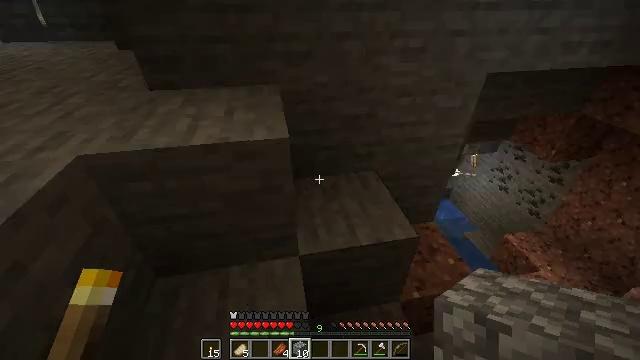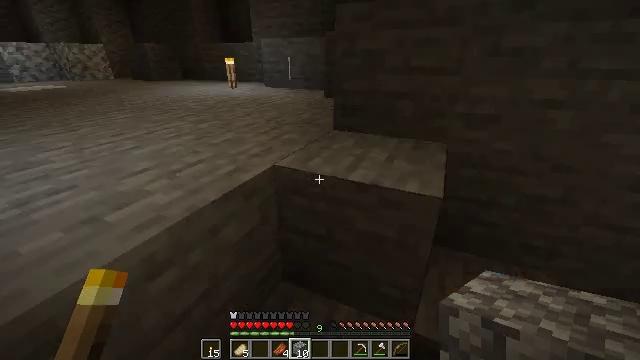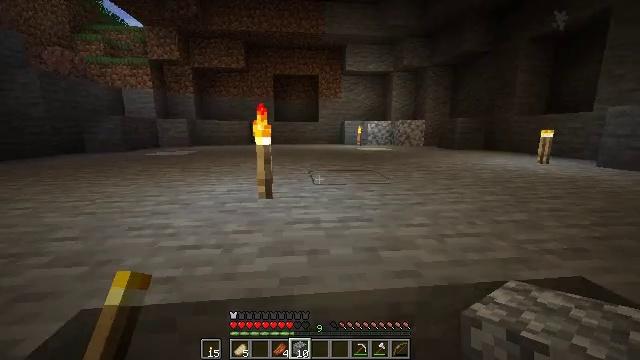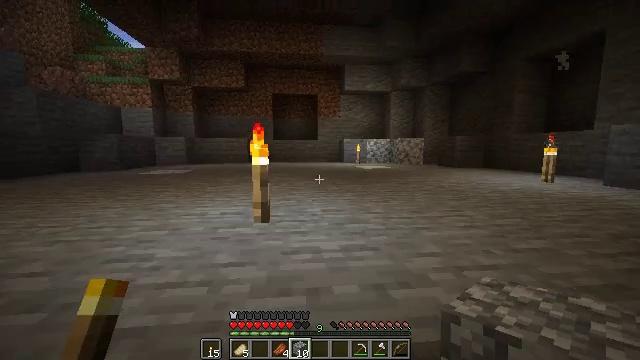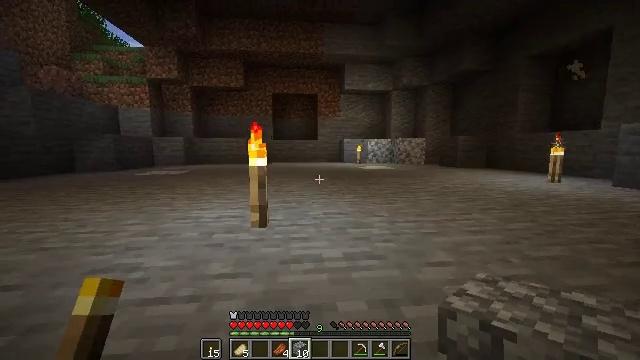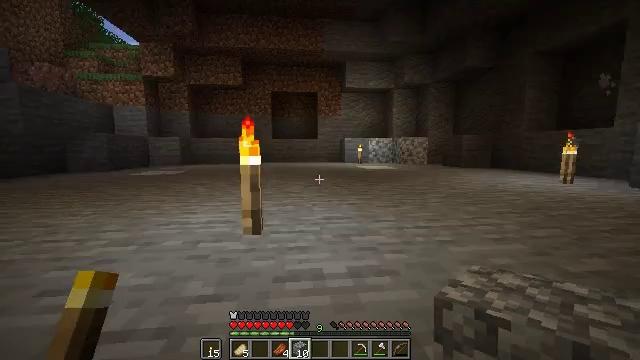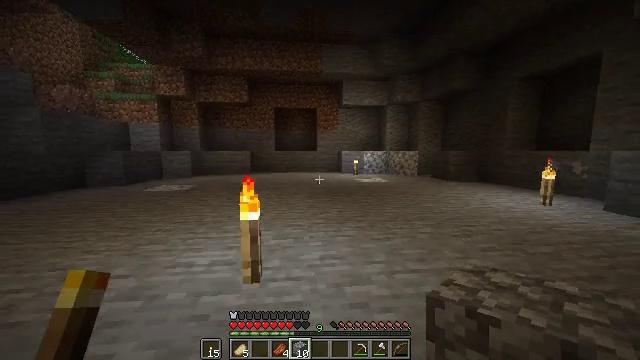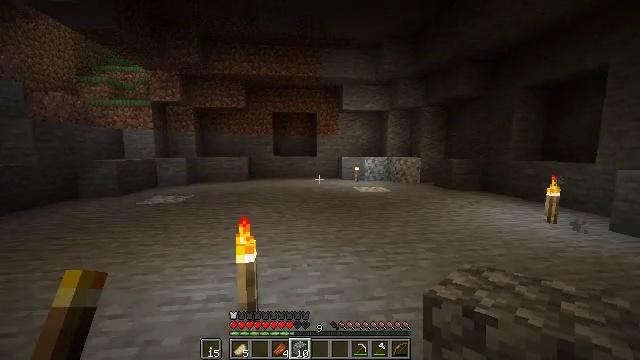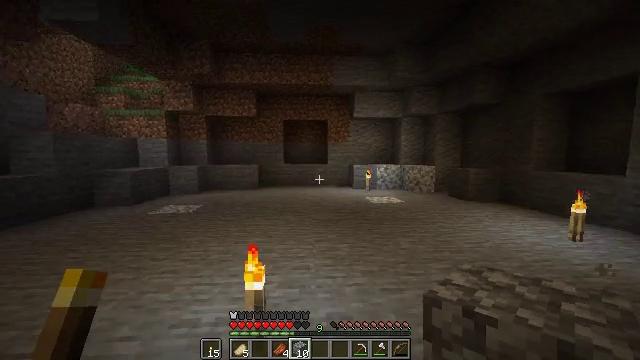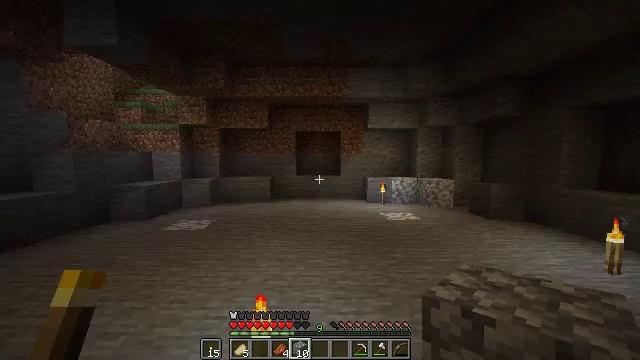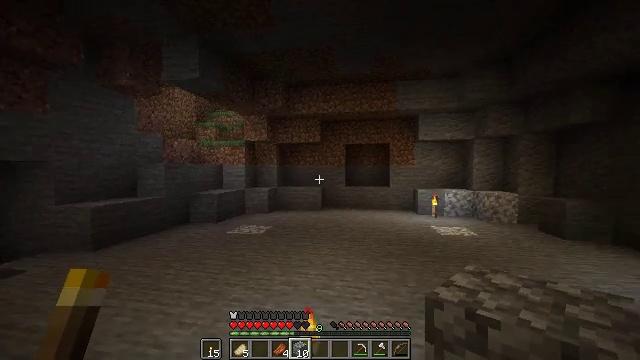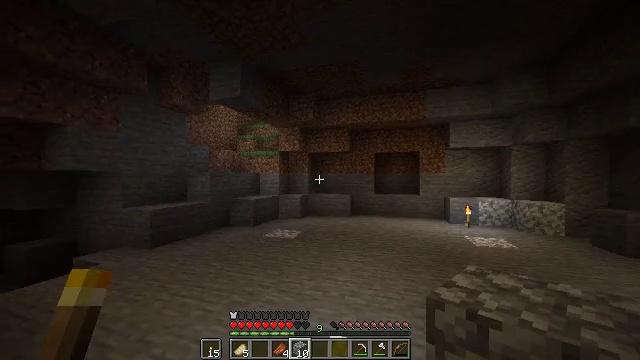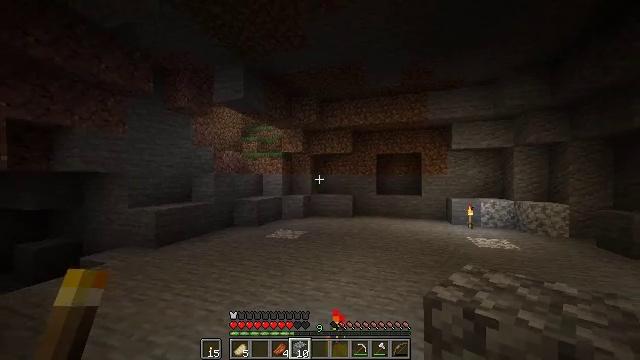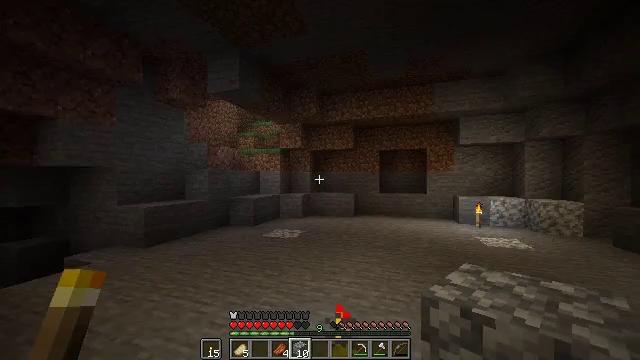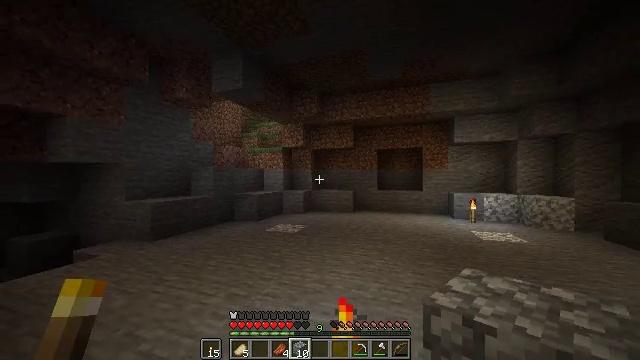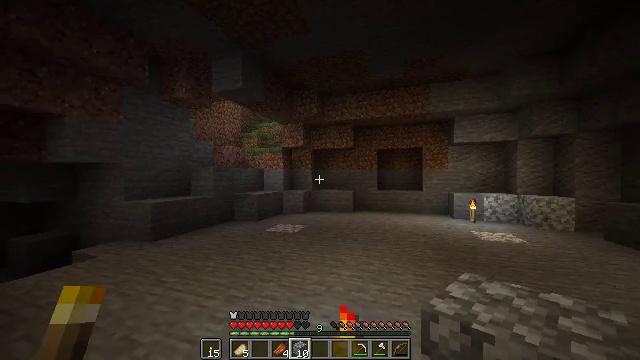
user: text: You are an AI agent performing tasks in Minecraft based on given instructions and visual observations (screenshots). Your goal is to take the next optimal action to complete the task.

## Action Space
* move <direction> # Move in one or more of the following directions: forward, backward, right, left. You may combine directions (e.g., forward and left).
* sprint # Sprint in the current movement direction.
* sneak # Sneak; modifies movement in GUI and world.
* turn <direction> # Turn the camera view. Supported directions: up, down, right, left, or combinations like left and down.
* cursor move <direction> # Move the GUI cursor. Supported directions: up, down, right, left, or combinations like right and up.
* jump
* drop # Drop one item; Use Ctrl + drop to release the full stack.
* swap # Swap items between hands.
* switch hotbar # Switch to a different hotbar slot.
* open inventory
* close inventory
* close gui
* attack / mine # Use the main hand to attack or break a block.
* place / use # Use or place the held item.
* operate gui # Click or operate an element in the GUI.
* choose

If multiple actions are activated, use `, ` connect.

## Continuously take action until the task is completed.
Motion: motion action
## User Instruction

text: Remove rotten flesh from the inventory.
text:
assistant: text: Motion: turn left and up
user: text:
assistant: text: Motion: move forward, turn left and up
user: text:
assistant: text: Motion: move forward, turn up
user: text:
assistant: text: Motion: move forward
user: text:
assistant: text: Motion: move forward, sprint
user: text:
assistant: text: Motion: move forward, sprint, jump
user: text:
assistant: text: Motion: move forward, sprint, jump
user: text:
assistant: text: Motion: move forward, sprint, turn left and up, jump
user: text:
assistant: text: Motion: move forward, sprint, turn left and up
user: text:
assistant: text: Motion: move forward, sprint, turn left and up
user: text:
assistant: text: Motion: move forward, sprint, turn left and up
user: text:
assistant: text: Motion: move forward and move left, sprint
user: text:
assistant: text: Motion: move forward and move left, sprint
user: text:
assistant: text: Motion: move forward, sprint
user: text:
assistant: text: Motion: move forward, sprint
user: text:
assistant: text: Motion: move forward, sprint
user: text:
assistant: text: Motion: move forward, sprint
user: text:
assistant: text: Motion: move forward, sprint
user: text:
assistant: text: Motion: move forward, sprint
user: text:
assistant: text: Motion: move forward and move left, sprint, turn left and down
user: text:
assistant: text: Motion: move forward and move left, sprint, turn left
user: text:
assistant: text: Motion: move forward and move left, sprint, turn left
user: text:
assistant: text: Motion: move forward and move left, sprint, turn left
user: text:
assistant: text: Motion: move forward, sprint
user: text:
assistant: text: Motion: move forward, sprint
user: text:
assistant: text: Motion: move forward, sprint
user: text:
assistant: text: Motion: move forward and move left, sprint
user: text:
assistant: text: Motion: move forward and move left, sprint
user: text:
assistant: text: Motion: move forward and move left, sprint
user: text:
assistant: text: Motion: move forward and move left, sprint, turn left